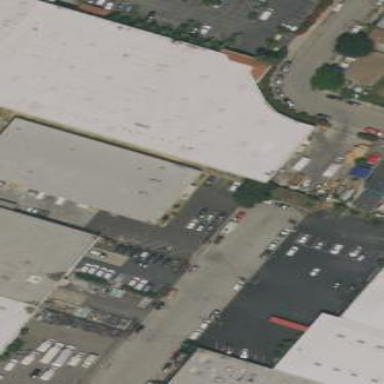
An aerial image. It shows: Industrial building.